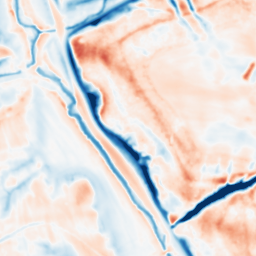
Category: multiscale
Decomposition family: dog_multiscale
Decomposition parameters: sigma_ratio: 2
n_scales: 3
base_sigma: 1
Upsampling method: quadratic
Upsampling parameters: scale: 2
Upsampling scale: 2